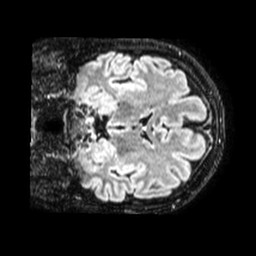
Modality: FLAIR
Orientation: coronal
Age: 45
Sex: female
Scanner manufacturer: philips
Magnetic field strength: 1.5 T
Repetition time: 4.8 s
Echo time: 0.3365 s